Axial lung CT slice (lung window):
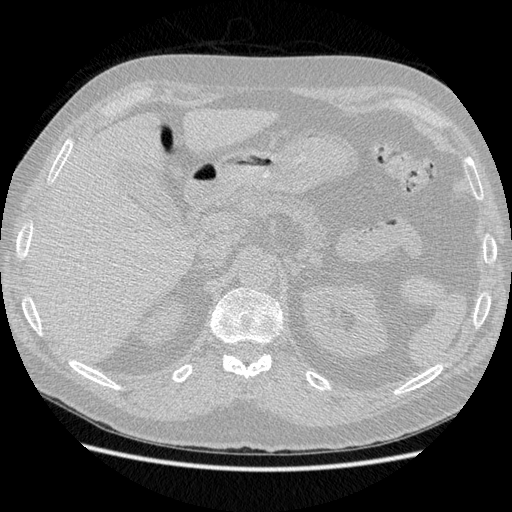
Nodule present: no